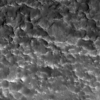
Label: not_dusty